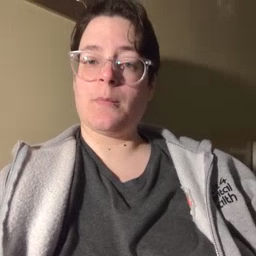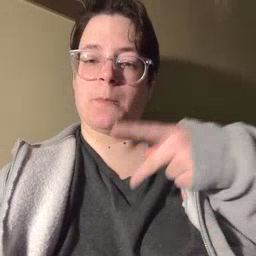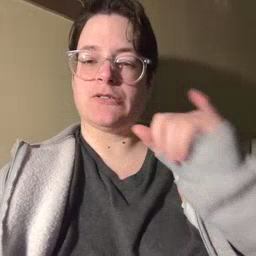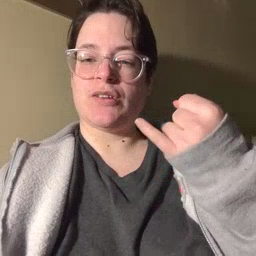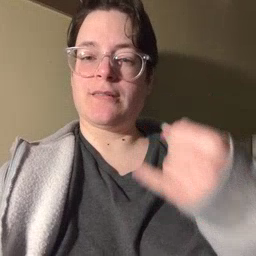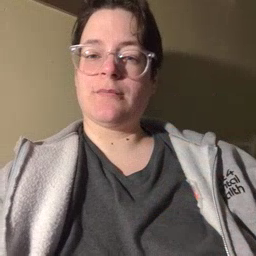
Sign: pajamas